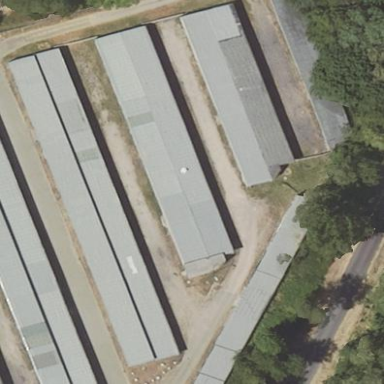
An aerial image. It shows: Group of garages.